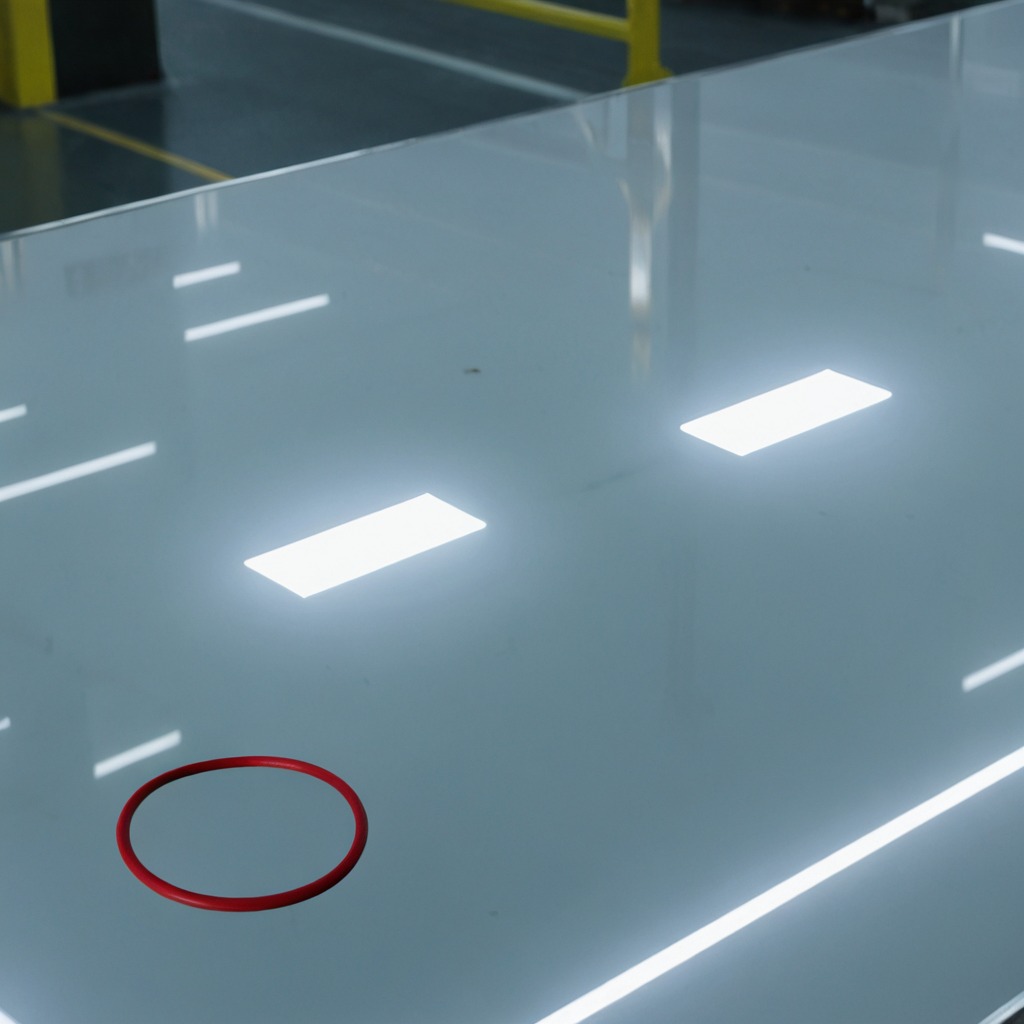
A rubber O-ring lies on the high-gloss table.